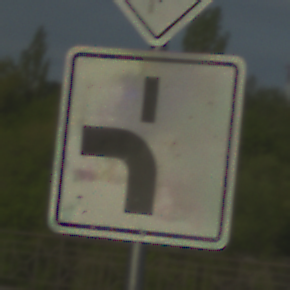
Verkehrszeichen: VerlaufVorfahrtsstrasse5
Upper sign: Vorfahrtsstrasse
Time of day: MorningAfternoon
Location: Outdoor (Suburban)
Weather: PartlyCloudy
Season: NotSpecified
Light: Natural